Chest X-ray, PA view. Patient: 54 years old, sex F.
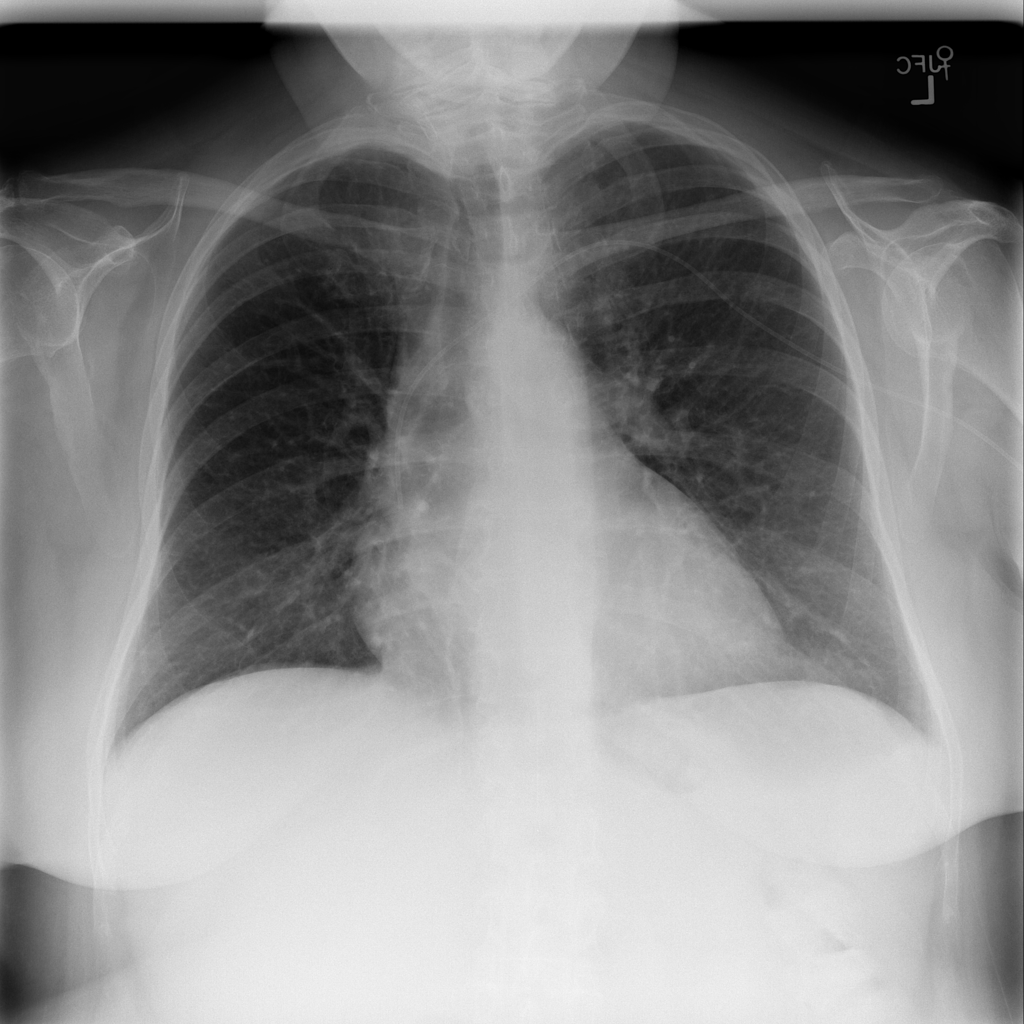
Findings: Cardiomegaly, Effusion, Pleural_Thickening